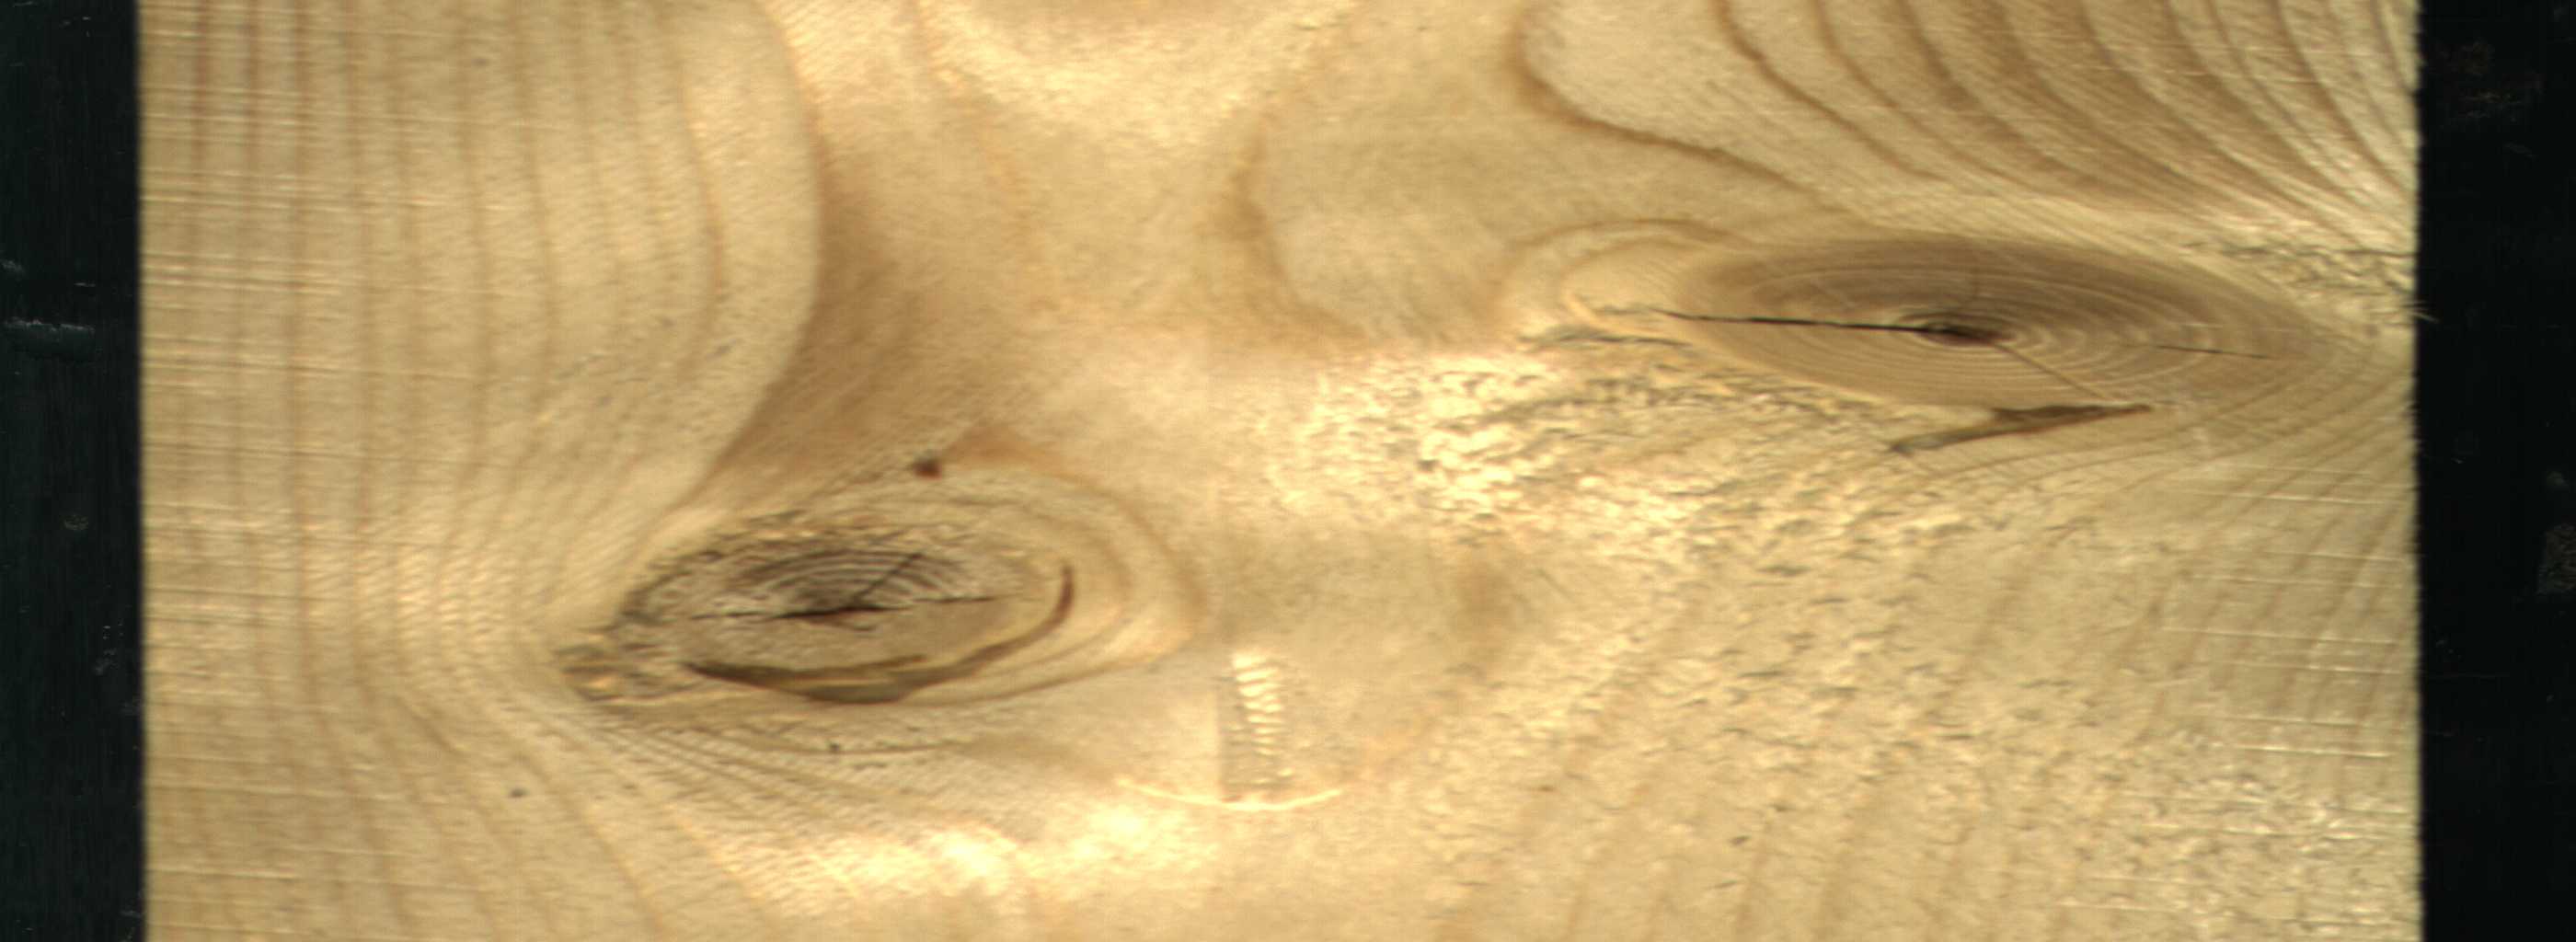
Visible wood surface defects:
knot_with_crack
knot_with_crack